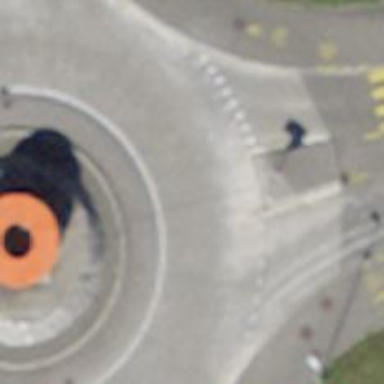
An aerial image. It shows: Secondary road with concrete surface that forms roundabout at the junction.